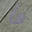
Label: 6